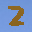
Label: 2